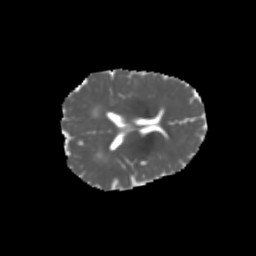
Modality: MD
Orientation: axial
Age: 7
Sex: male
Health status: healthy